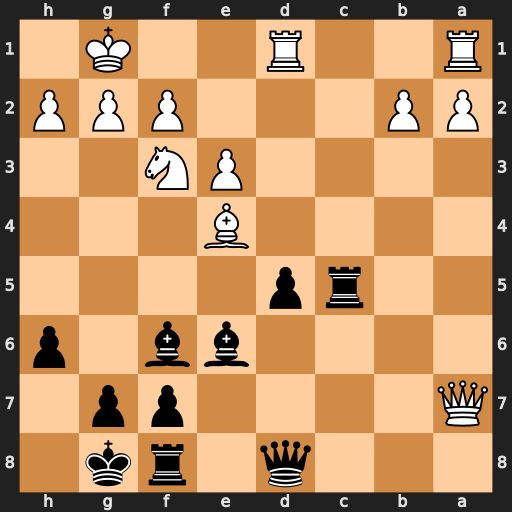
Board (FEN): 3q1rk1/Q4pp1/4bb1p/2rp4/4B3/4PN2/PP3PPP/R2R2K1
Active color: b
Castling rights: -
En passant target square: -
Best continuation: Ra5 Qb7 Qd6 Qb3 dxe4 Rxd6 Bxb3